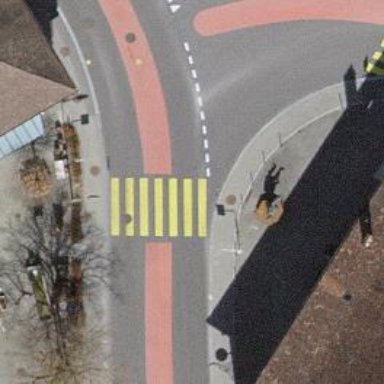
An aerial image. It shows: Marked crossing with zebra stripes on the road.